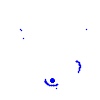
Particle: electron